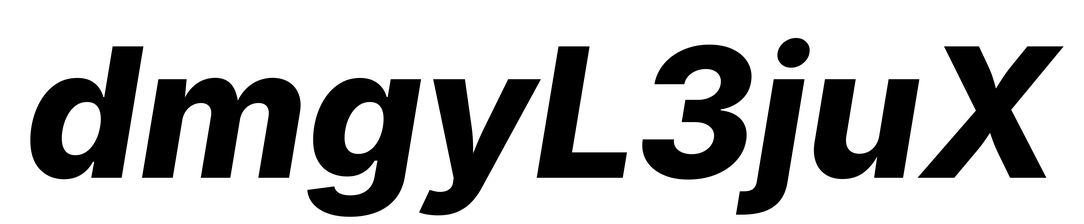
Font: Inter-Italic_ExtraBold_Italic